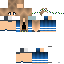
A female human skin with medium skin, wearing brown long hair dressed in a blue hoodie and blue pants, featuring a closed mouth.